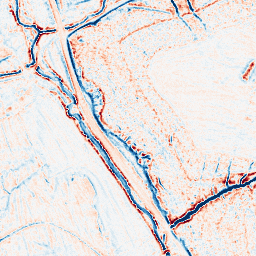
Category: edge_preserving
Decomposition family: bilateral
Decomposition parameters: d: 9
sigma_color: 50
sigma_space: 50
Upsampling method: sinc_hamming
Upsampling parameters: scale: 4
kernel_size: 16
Upsampling scale: 4